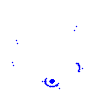
Particle: electron